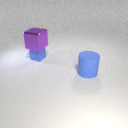
large blue rubber cylinder to the right of small blue rubber cube